Here is the time-frequency (STFT) view of a rotor kit's vibration measurement. Diagnose the rotating machine from this image, choosing from: normal, misalignment, unbalance, looseness.
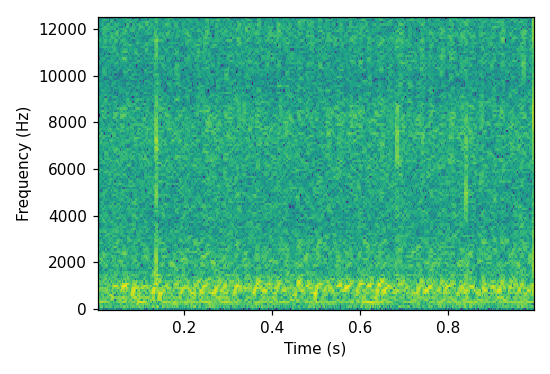
Answer: misalignment